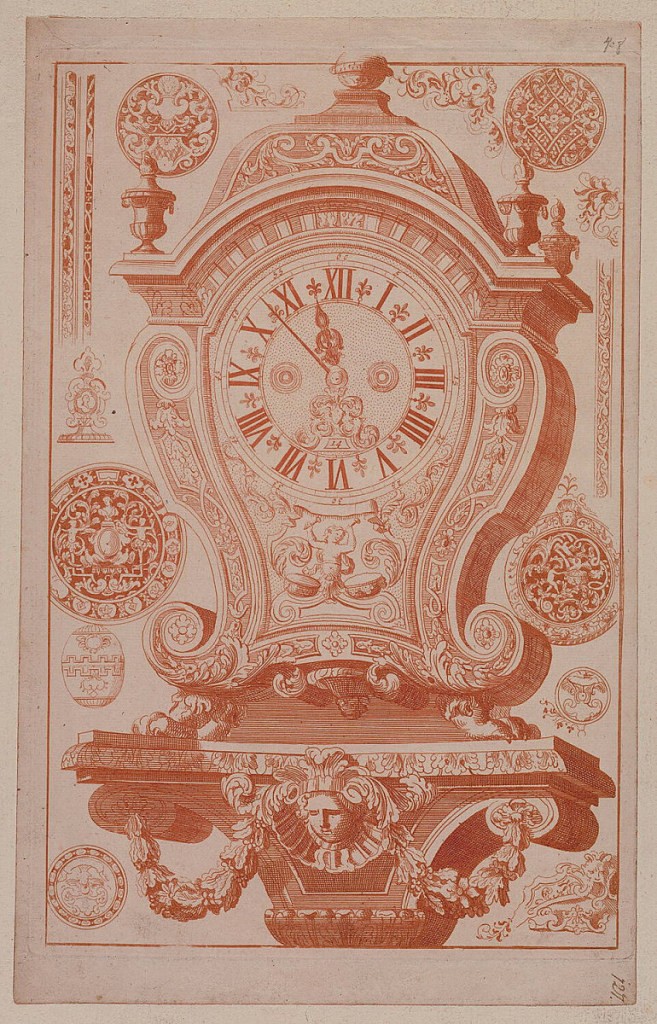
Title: Design for a Clock, plate 4, from Nouveaux livre de boites de pendulles de coqs et etuys de montres et autres necessaire au Orlogeurs
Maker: Daniel Marot, French, active in the Netherlands and England, 1661–1752
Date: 1705–12
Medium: Etching printed in red ink on paper
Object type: Print
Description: Ornate clock mounted on a pedestal ledge. Ornamental medallions, as well as variations of trim surround.